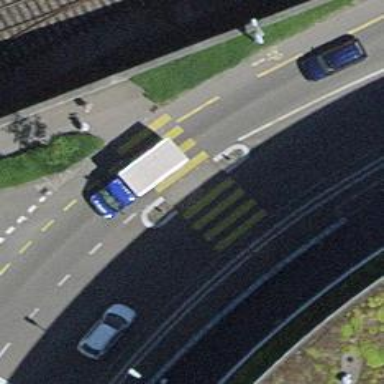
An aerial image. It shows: Uncontrolled zebra crossing with zebra markings.